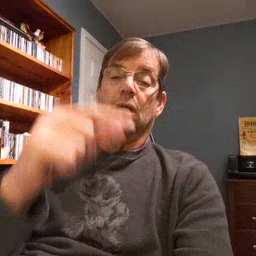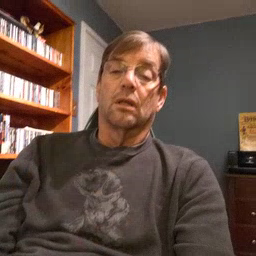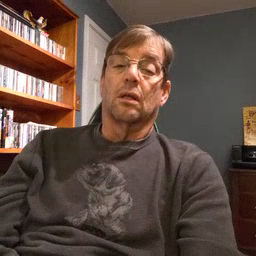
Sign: green